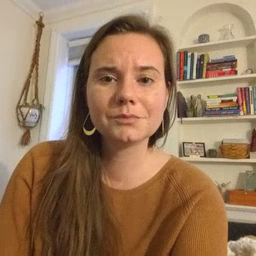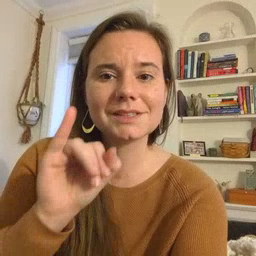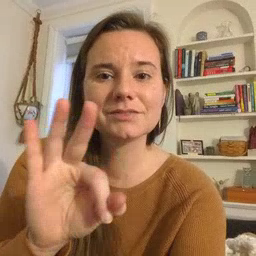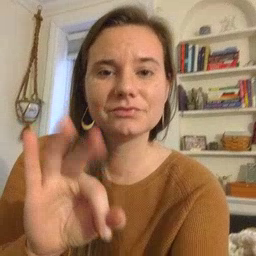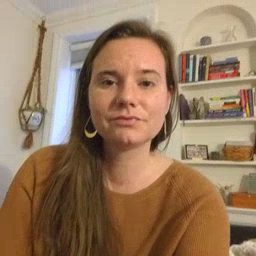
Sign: if